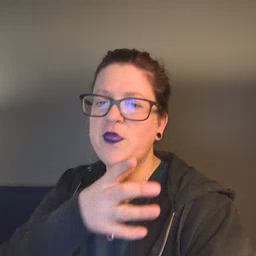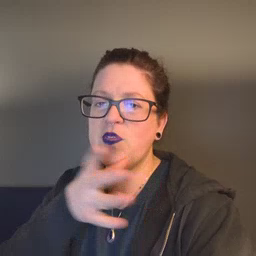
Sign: farm